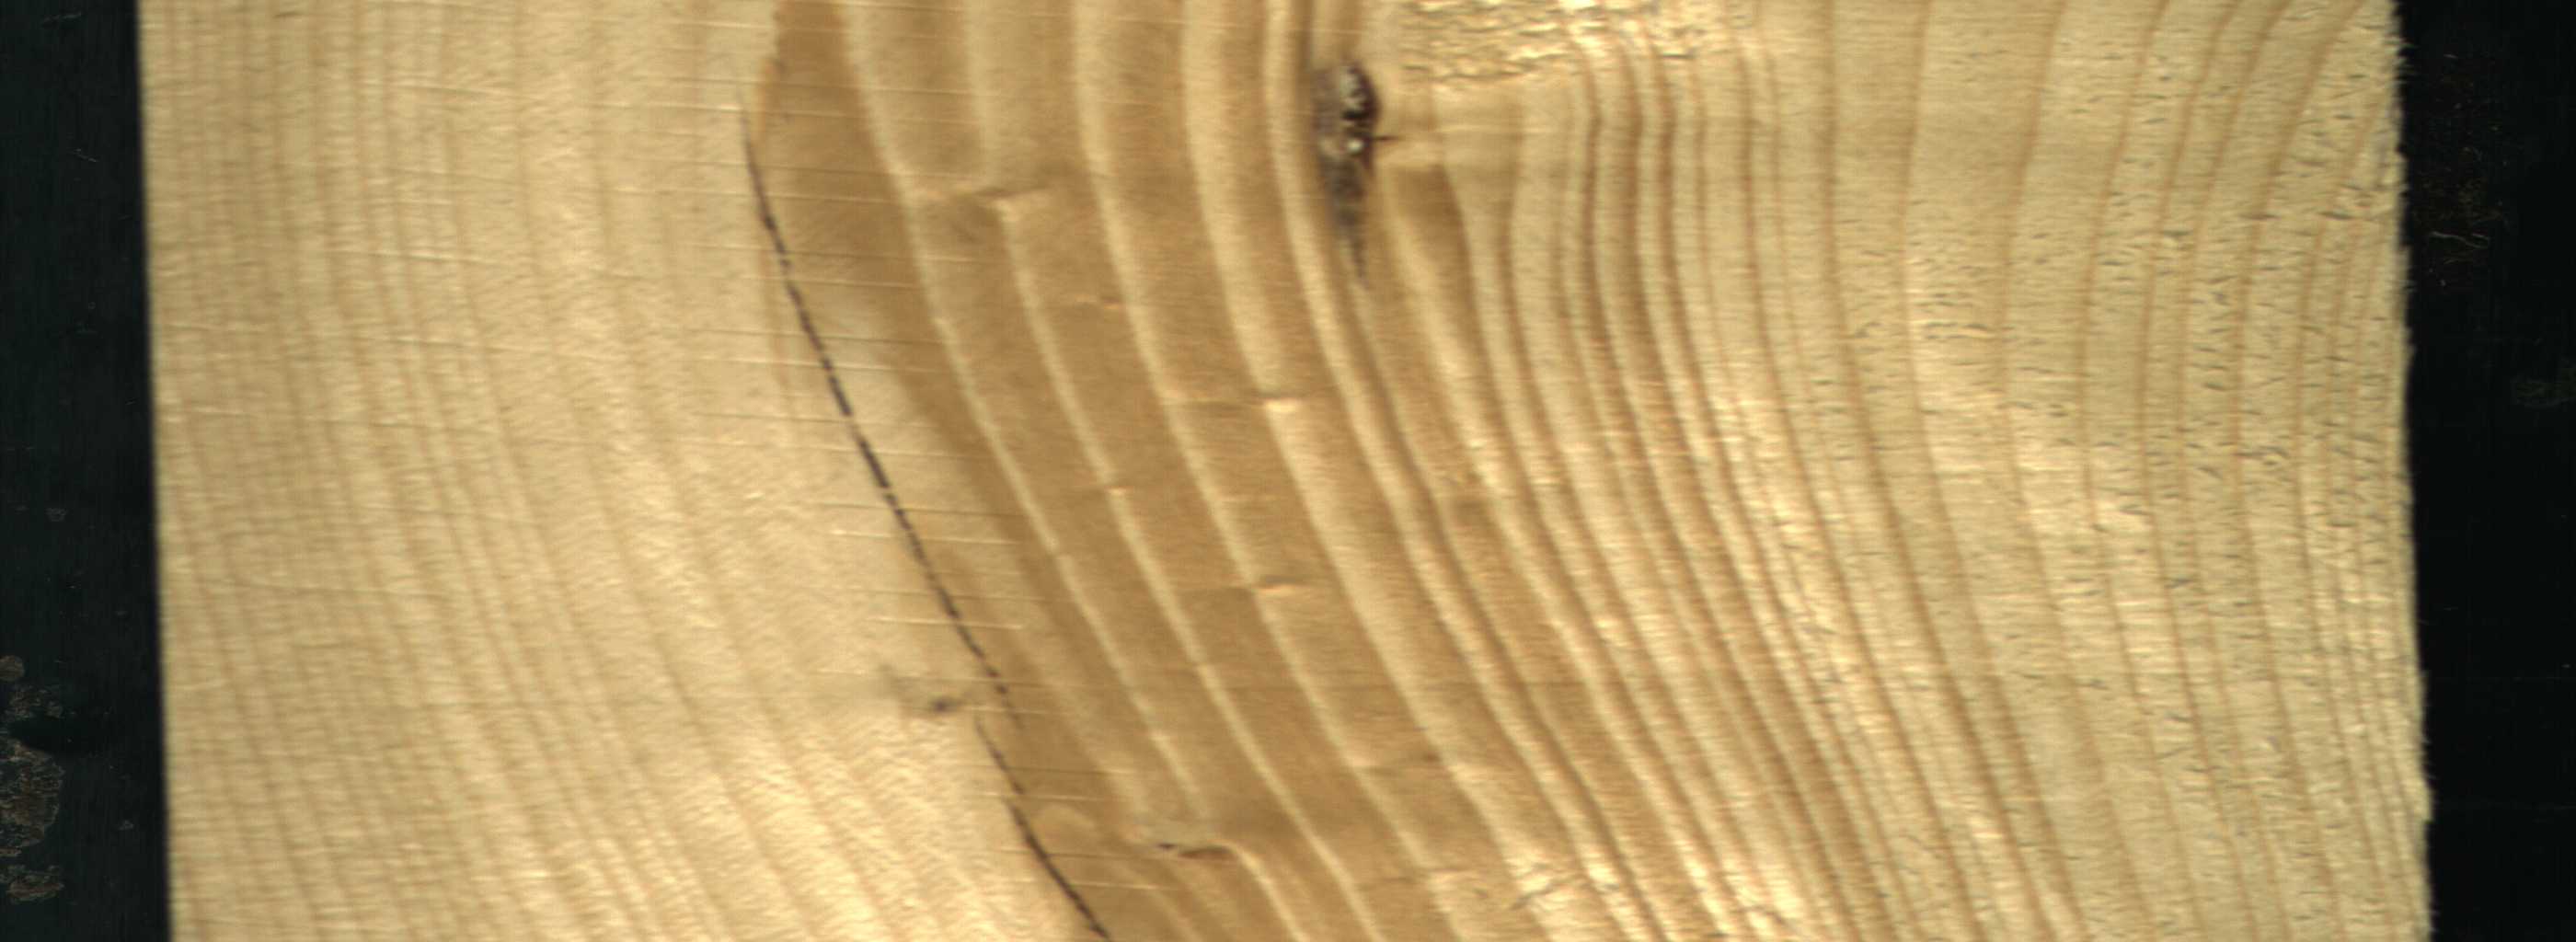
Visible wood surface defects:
resin
Crack
Crack
Crack